Question: I have to list all the fields present inside a document in Firebase Firestore in my Android app. How to implement it?
For example in the attached screenshot, I have to show all the fields in the document "hIYsLb7YW0dGe5b1mmpiGrEbYJ03" in my app.

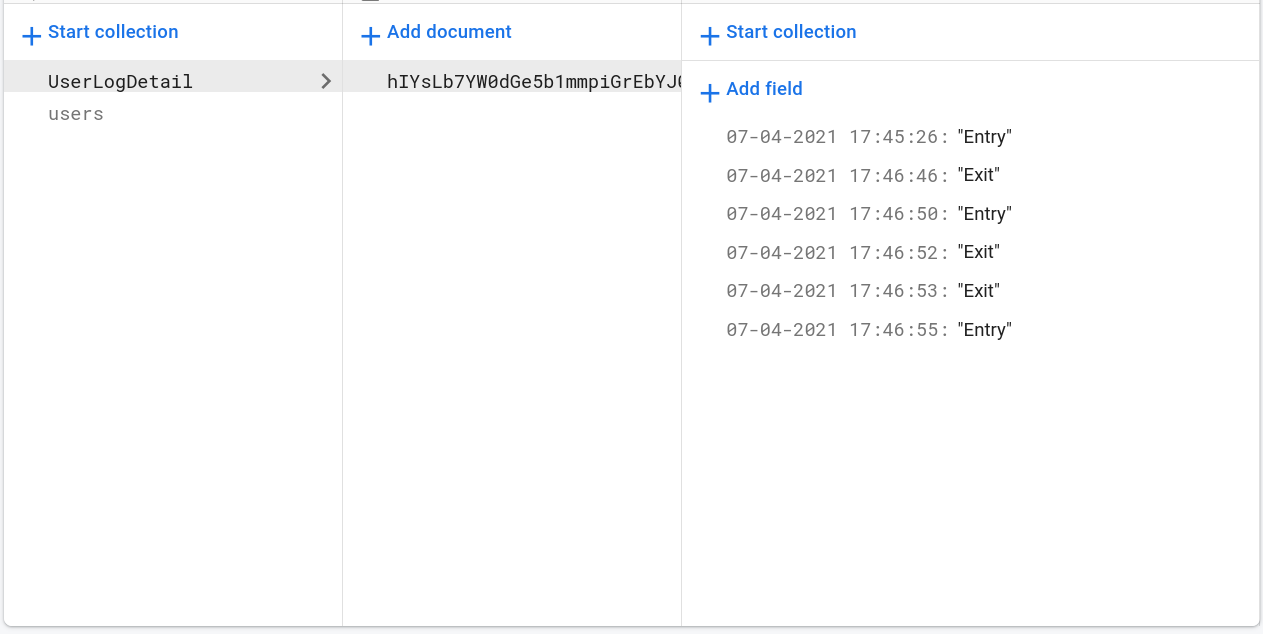
Answer: To be able to display the name of all the fields inside your "hIYsLb7YW0dGe5b1mmpiGrEbYJ03", please use the following lines of code:
'''
FirebaseFirestore rootRef = FirebaseFirestore.getInstance();
DocumentReference docId = rootRef.collection("UsersLogDetail").document("hIYsLb7YW0dGe5b1mmpiGrEbYJ03");
docId.get().addOnCompleteListener(new OnCompleteListener<DocumentSnapshot>() {
@Override
public void onComplete(@NonNull Task<DocumentSnapshot> task) {
if (task.isSuccessful()) {
List<String> fieldNames = new ArrayList<>();
DocumentSnapshot document = task.getResult();
if (document.exists()) {
Map<String, Object> map = document.getData();
for (Map.Entry<String, Object> entry : map.entrySet()) {
fieldNames.add(entry.getKey());
}
Log.d(TAG, fieldNames.toString());
//Do what you need to do with your services List of property names
} else {
Log.d(TAG, "No such document");
}
} else {
Log.d(TAG, "get failed with ", task.getException()); //Don't ignore potential errors!
}
}
});
'''
As you can see, you need to read the content of the entire document. Please note that DocumentSnapshot's <URL> method, returns a Map<String, Object> that can be simply iterated like any other Map in Java.
The result in the logcat will be:
'''
[07-04-21 17:45:26, 07-04-21 17:45:46 ... 07-04-21 17:46:55]
'''